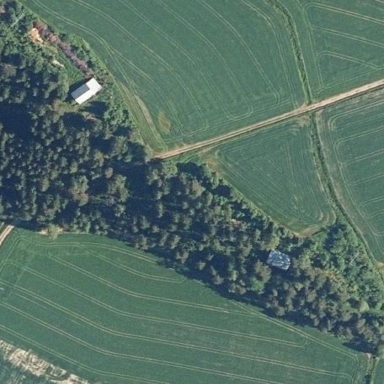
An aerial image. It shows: Beautiful woodland area.